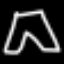
Label: pants